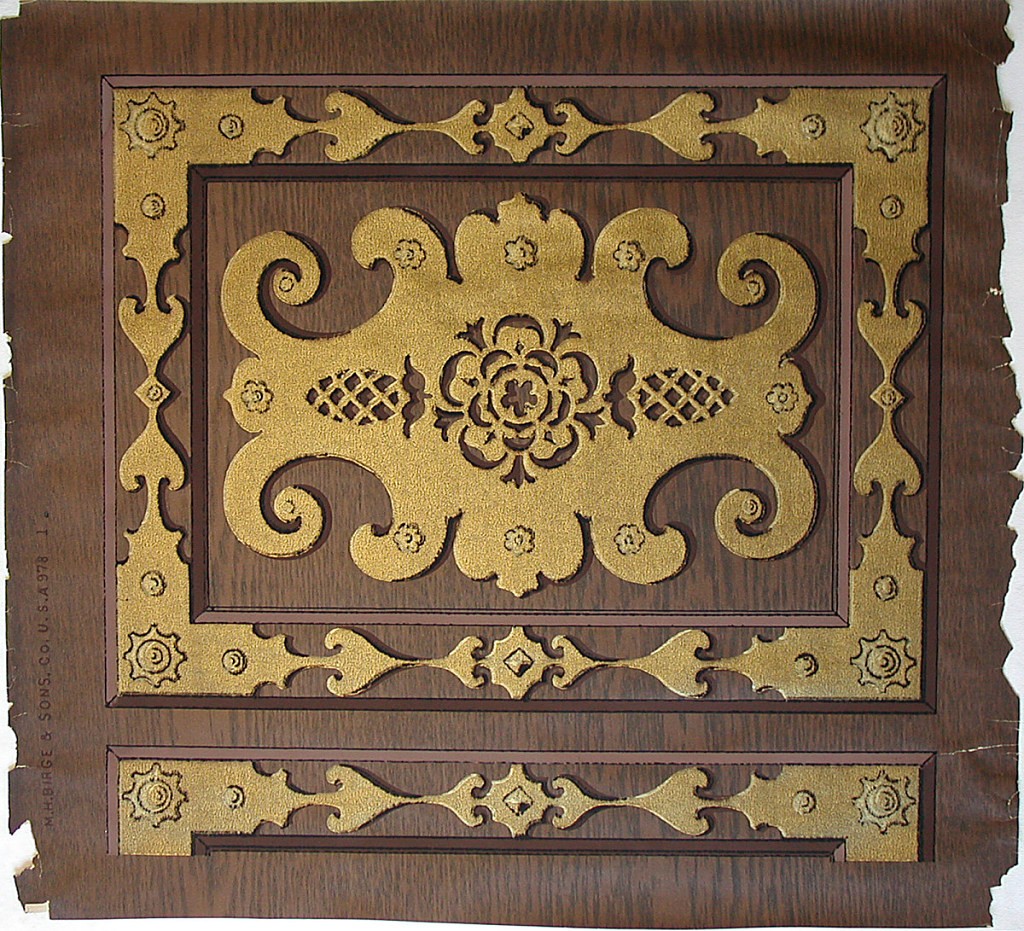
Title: Sidewall and border
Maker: M.H. Birge & Sons Co., 1834
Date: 1904–1905
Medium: Machine-printed paper
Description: a) Imitation wood panelling in dark browns, on polished paper; b) frieze: imitation wood panelling; c) imitation carved wood panel with metallic gold mount.